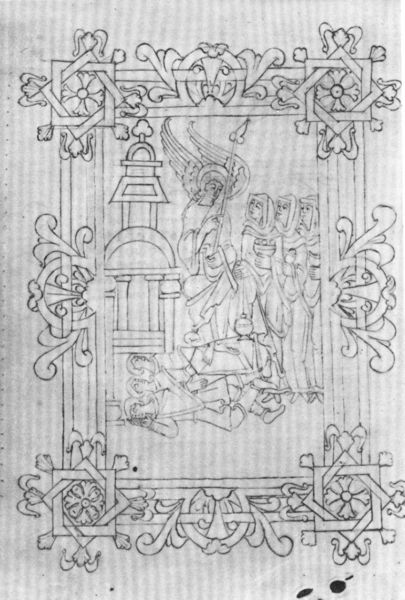
Titel: Evangeliar
Institution: Oxford, Wadham College
Schlagwörter: flügel, frauen, menschen, blumen, frau, männer, schwarz, skizze, szene, säulen, zeichnung, blüten, gebäude, haus, schleier, muster, ornament, rahmen, tot, blatt, engel, ranken, papier, liegen, schlafen, bogen, stab, grafik, graphik, linien, lanze, buch, rechteck, illustration, tote, entwurf, schnörkel, grab, jesus, mittelalter, bänder, maria, auferstehung, mittelalterlich, buchkunst, floralornament